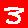
Digit: 3